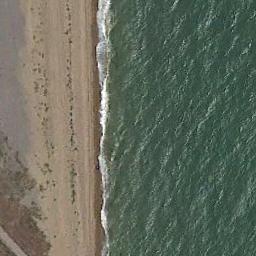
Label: beach